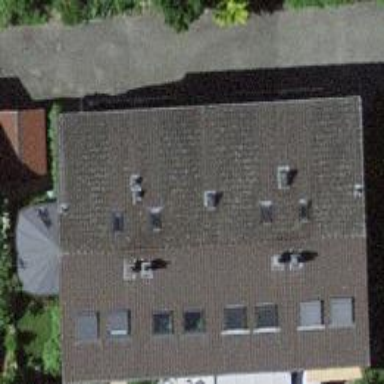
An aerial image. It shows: Terrace building.